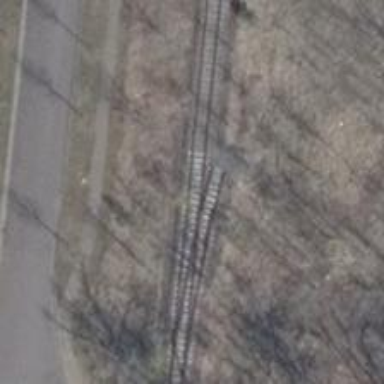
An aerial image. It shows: Abandoned railway.